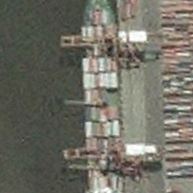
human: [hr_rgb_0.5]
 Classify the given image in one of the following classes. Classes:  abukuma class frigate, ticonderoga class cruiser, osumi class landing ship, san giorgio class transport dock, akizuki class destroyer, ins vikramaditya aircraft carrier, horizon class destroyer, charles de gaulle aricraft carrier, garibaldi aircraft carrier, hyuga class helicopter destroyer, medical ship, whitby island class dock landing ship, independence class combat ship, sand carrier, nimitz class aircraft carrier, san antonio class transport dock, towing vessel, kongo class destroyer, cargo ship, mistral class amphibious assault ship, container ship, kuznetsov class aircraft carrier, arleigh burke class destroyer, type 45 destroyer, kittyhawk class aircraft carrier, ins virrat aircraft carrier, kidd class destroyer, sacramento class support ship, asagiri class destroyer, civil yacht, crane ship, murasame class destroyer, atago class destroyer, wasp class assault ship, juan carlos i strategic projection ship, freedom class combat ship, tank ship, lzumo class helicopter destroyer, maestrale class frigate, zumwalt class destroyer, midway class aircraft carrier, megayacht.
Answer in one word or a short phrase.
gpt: Container ship